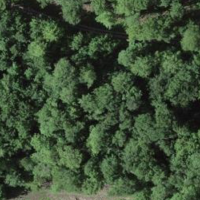
EUNIS habitat code: 41
Species observed at this site:
Mercurialis perennis